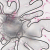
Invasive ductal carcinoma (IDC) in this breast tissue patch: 0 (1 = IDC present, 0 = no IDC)